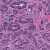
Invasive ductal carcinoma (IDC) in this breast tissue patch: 1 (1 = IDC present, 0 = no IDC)